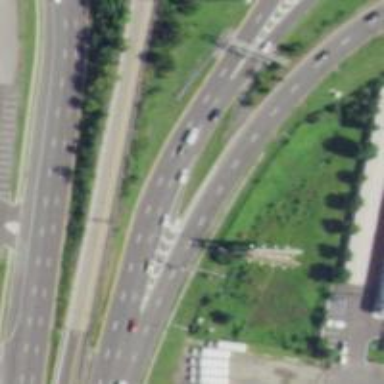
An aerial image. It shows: Trunk highway.